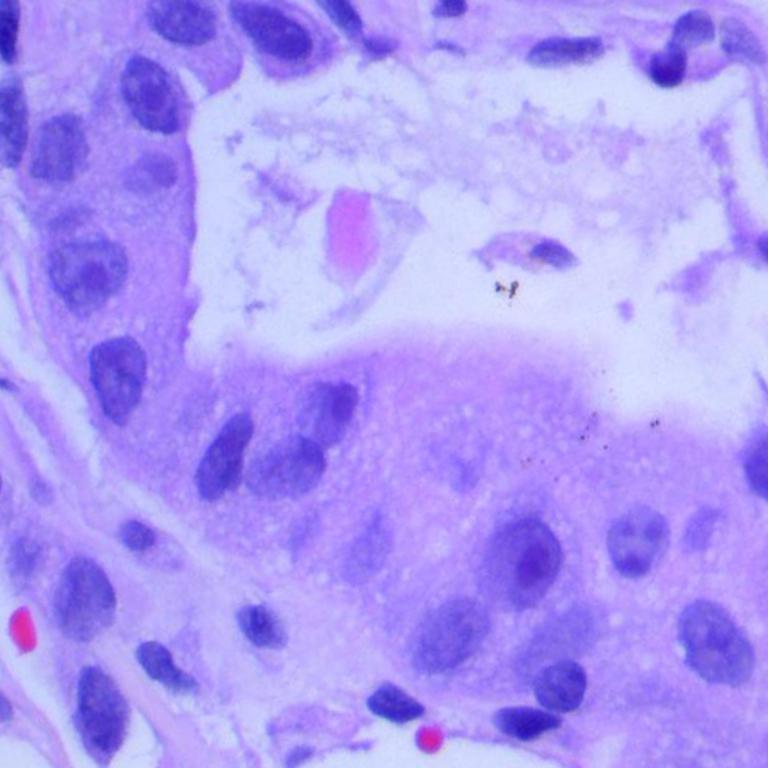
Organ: lung
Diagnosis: adenocarcinomas